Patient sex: M
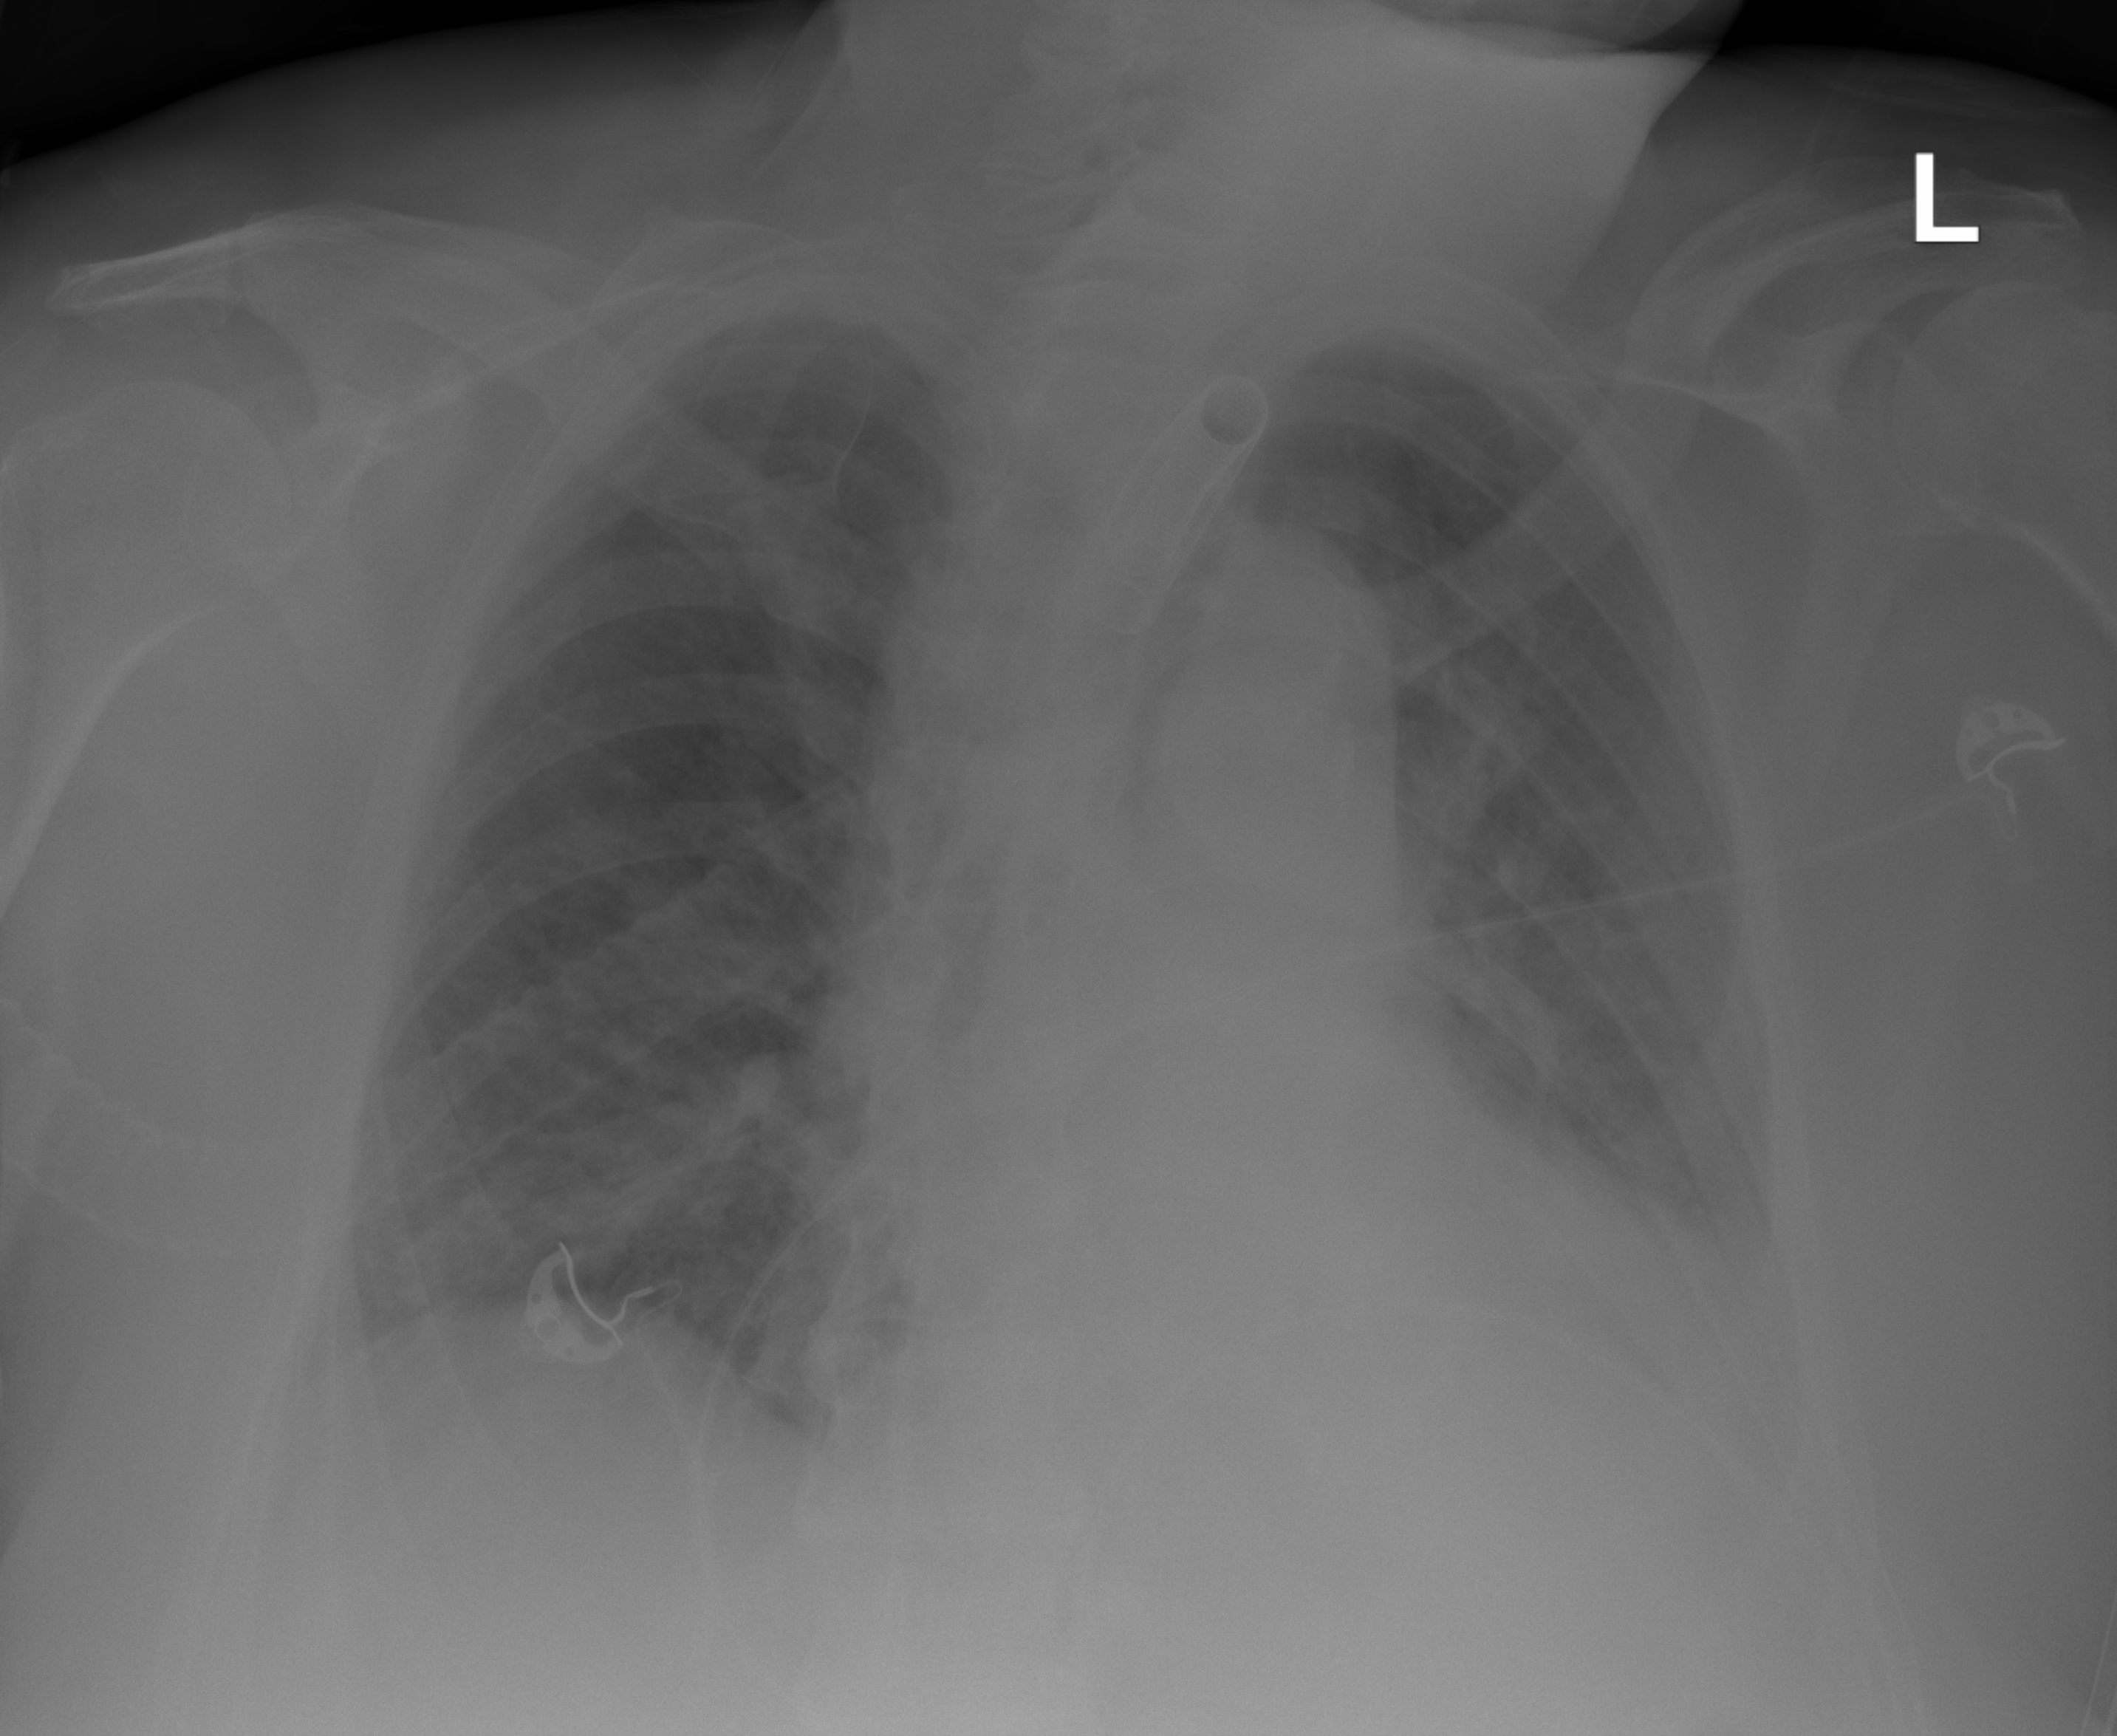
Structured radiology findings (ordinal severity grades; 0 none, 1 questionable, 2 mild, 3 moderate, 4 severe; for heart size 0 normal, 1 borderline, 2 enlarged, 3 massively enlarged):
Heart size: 2
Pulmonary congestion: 2
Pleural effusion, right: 0
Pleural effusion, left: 2
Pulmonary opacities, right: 2
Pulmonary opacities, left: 2
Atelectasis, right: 2
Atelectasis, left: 2